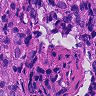
Metastatic tissue present: yes